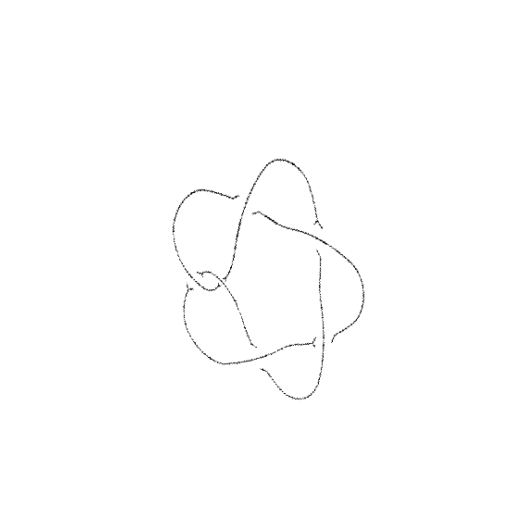
Crossing number: 6